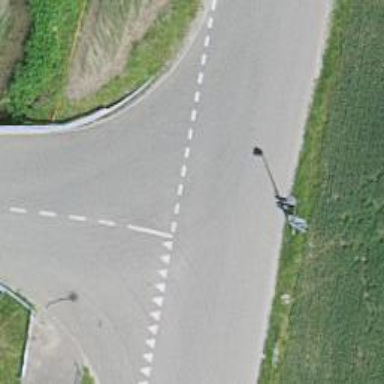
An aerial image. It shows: Road with "give way" sign.